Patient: sex M, age 80
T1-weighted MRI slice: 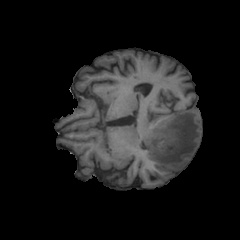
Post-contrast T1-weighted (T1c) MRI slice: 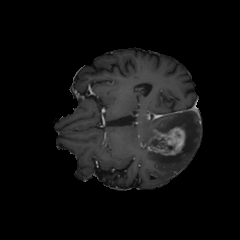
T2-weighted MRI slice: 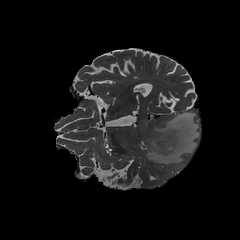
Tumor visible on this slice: yes
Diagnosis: Glioblastoma, IDH-wildtype
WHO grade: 4